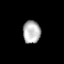
Tissue: lung
Cell type: Epithelial cells
Senescence score: 0.1312
Nuclear area (px): 391
Mean DAPI intensity: 180.808